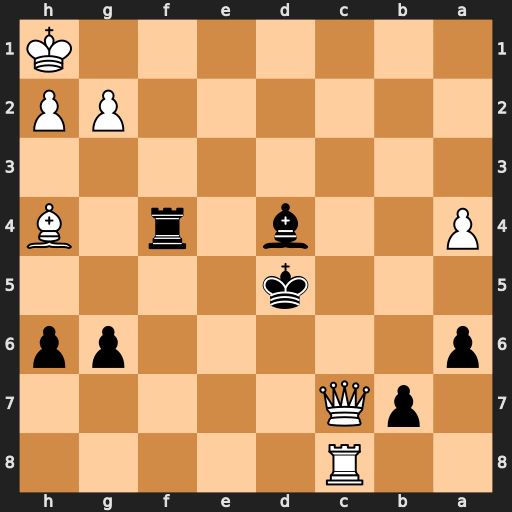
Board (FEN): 2R5/1pQ5/p5pp/3k4/P2b1r1B/8/6PP/7K
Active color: b
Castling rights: -
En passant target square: -
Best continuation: Rf1#